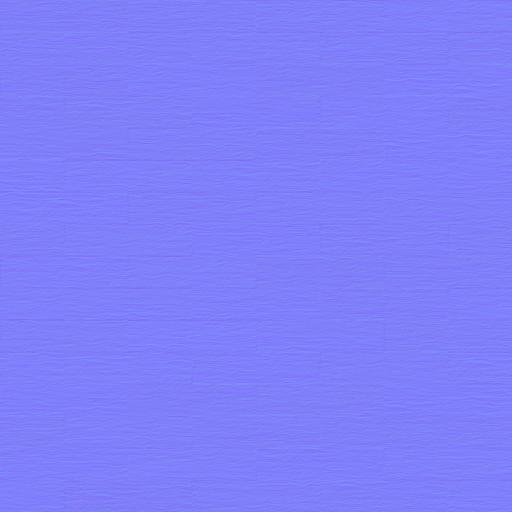
clean dark floor flooring parquet smooth wood wooden